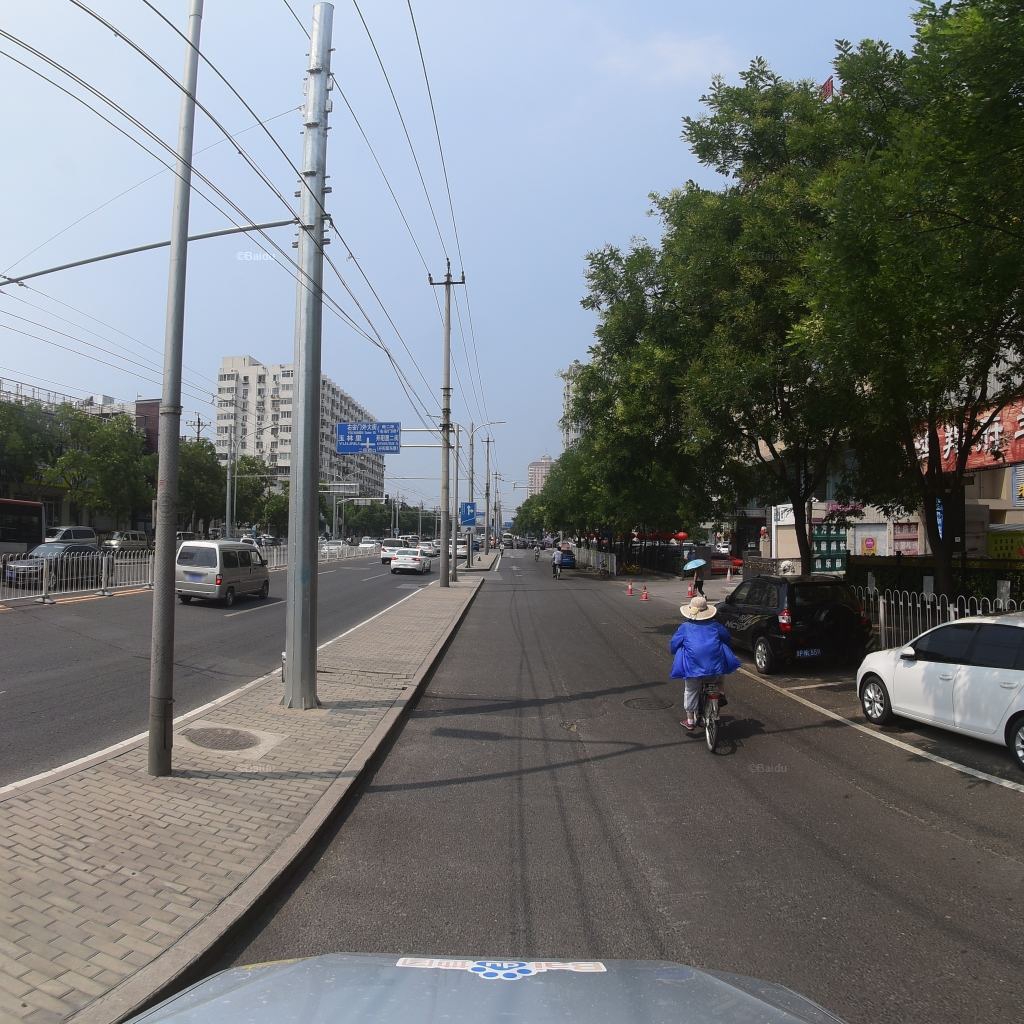
Region: Fengtai
Road damage annotations: transverse crack, manhole cover, manhole cover, transverse crack, pothole, longitudinal crack, longitudinal crack